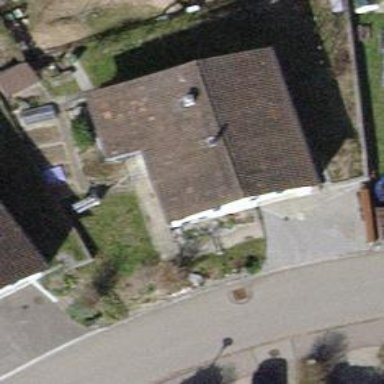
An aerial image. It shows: Detached building with gabled roof.